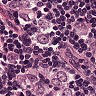
Metastatic tissue present: yes